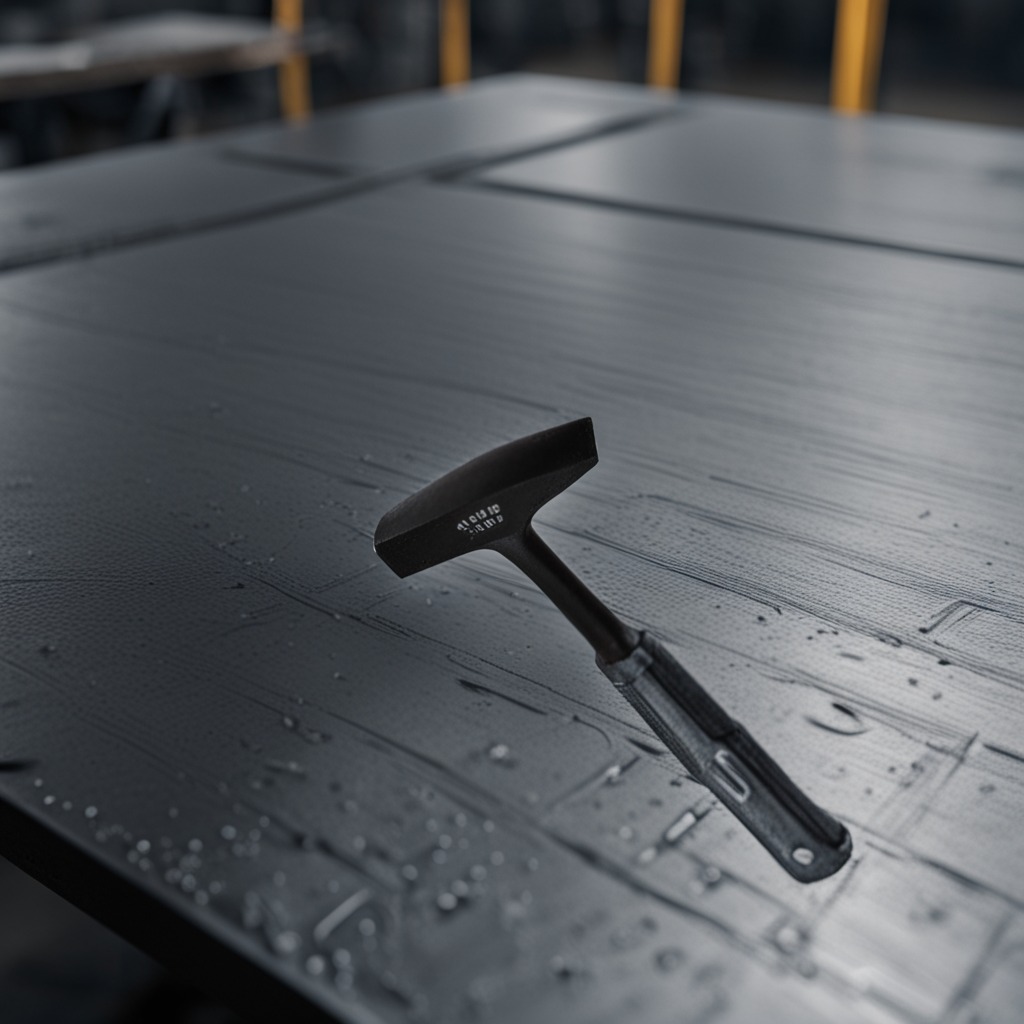
A hammer lies on the cold steel table in a mining workshop.